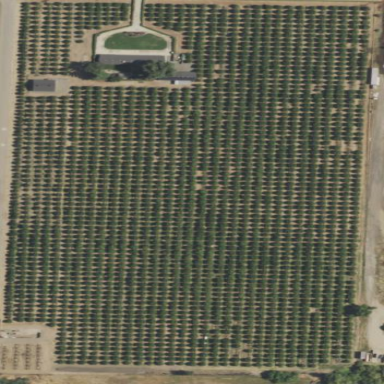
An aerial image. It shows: Orange orchard with rows of orange trees.